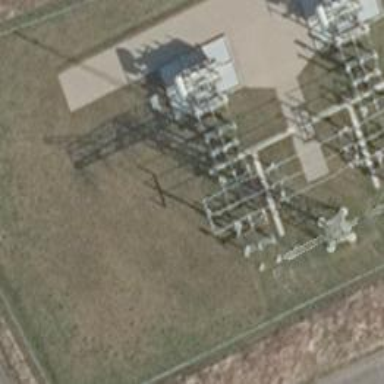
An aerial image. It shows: Three cables of power line.